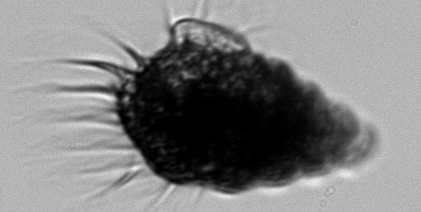
Label: Laboea_strobila